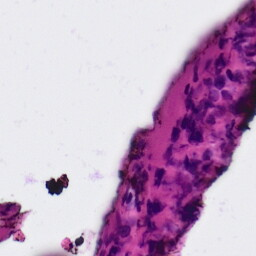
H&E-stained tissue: Ovarian